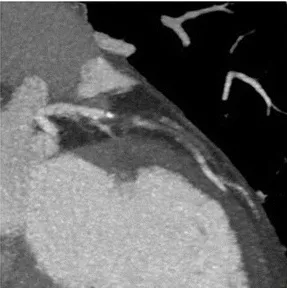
D; Visualization of the left coronary artery with computed tomography coronary angiogram showing 50% stenosis in the anterior interventricular branch of left coronary artery.
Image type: radiology (ct)